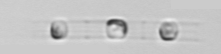
Label: Skeletonema